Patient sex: F
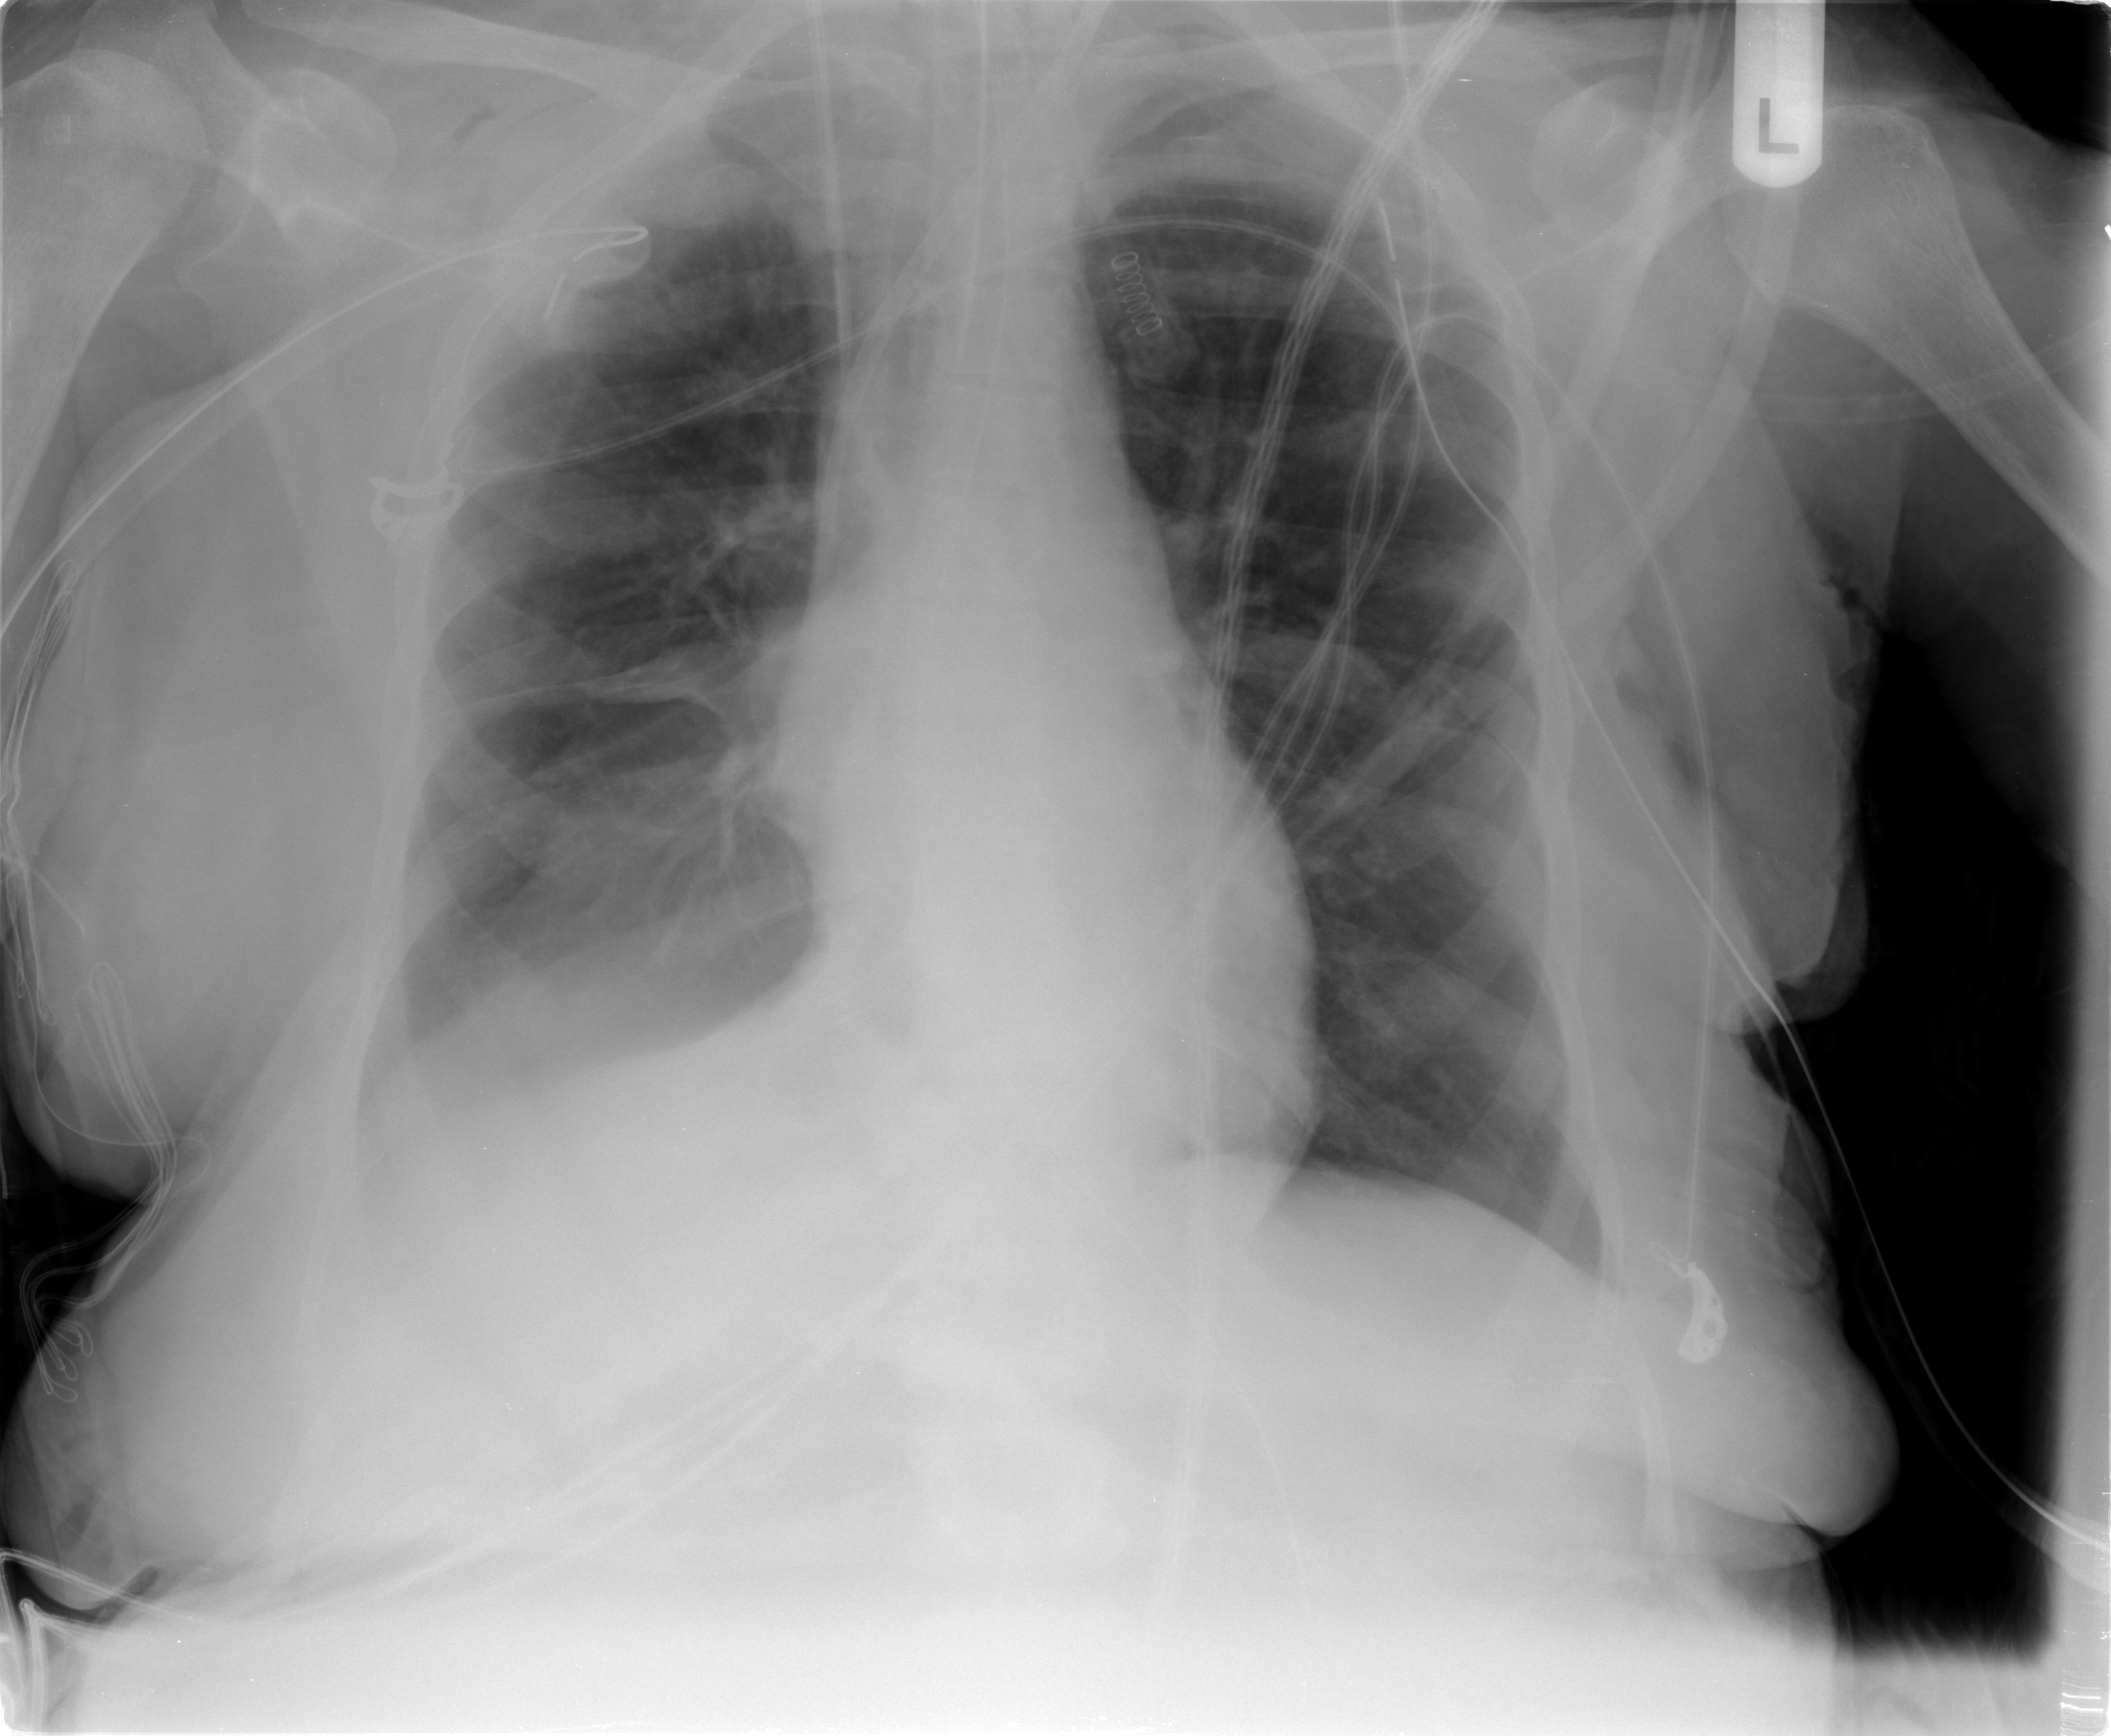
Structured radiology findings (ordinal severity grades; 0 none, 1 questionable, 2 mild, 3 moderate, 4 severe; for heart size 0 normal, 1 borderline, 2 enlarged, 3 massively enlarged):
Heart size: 0
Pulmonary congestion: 2
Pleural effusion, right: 3
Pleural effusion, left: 1
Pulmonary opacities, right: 2
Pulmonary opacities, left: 1
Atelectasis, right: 2
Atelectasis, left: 1